Question: I've tried everything, popups show great, but tooltips just show like a regular HTML tooltip.

This is what I have in my code
HTML
'''
<th rel="tooltip" title="Number of calls made to our API">Api Call</th>
'''
Javascript
'''
//Tooltips
$('[rel=tooltip]').tooltip({
'selector': '[rel=tooltip]',
'placement': 'top'
});
'''
and As far as i can tell im importing the bootstrap css and js good since modals, and popovers work great all through the site.
what am I missing?
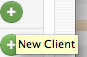
Answer: The double definition of selector seems to be throwing off Bootstrap's tooltip. If you remove the ''selector': '[rel=tooltip]',' from the object you pass to '.tooltip()' that should fix it.
Your markup would then look like:
'''
<th rel="tooltip" title="Number of calls made to our API">Api Call</th>
'''
And your JavaScript would look like:
'''
//Tooltips
$('[rel=tooltip]').tooltip({
'placement': 'top'
});
'''
Since you are already selecting elements with the 'rel' attribute set to "tooltip" you don't need to specify the selector in the object you are passing in.
For a working, unstyled, demo <URL>
Also, to specify further, adding in the selector like you had before is useful when defining tooltips like this:
'''
$(document).tooltip({
'selector': '[rel=tooltip]',
'placement': 'bottom'
});
'''